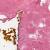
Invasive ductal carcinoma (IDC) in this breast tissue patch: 0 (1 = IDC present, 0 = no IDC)